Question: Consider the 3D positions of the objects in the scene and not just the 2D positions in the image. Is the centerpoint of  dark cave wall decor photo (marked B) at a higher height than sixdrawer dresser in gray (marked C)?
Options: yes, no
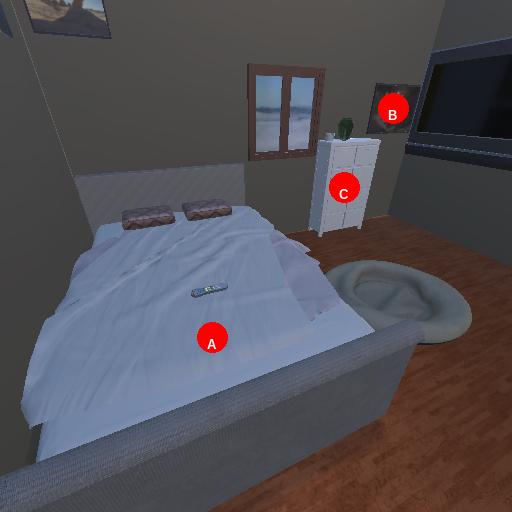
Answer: yes